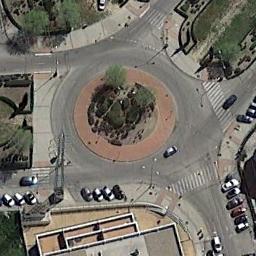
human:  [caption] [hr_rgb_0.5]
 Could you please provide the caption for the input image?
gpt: There are several vehicles on the road at the roundabout of five roads  There is a building and some trees and a large lawn around the roundabout  Many cars are parked in the open space beside the roundabout .

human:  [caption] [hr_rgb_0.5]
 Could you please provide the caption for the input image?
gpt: There are many cars on the roundabout .

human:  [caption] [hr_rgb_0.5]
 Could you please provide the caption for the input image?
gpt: The roundabout is next to grass and parking lot .

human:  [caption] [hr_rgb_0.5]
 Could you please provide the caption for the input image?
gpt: The roundabout connects five roads and some trees are in the middle of the roundabout .

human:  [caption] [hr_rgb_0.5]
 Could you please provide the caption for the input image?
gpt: There are some cars beside the roundabout .